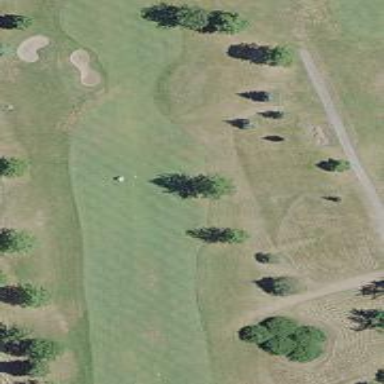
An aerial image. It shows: Golf fairway surrounded by grass.